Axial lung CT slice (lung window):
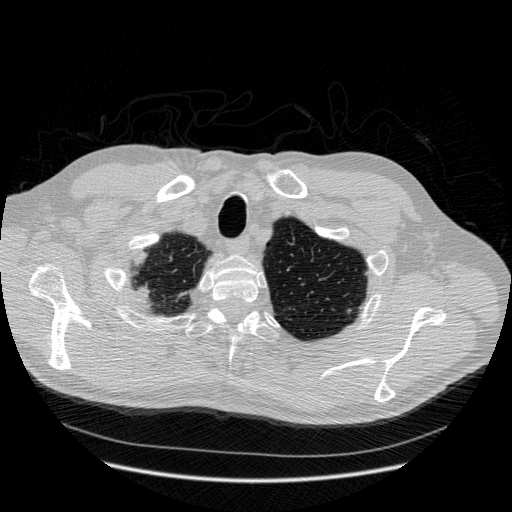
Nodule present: no